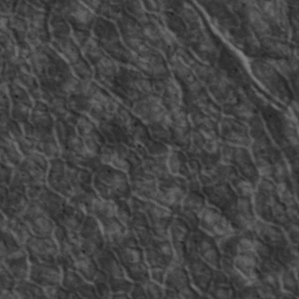
Label: non_frost